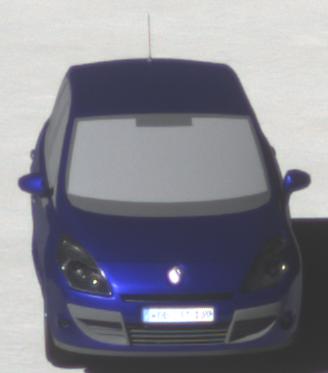
Make: Renault
Model: Scénic 1.6 16V 110
Detailed model: Scénic (III)
Model produced from: 2009/06
Model produced until: 2010/08
Doors: 5
Color: blue
Road condition: dry road
Daytime: midday
Contrast: high contrast